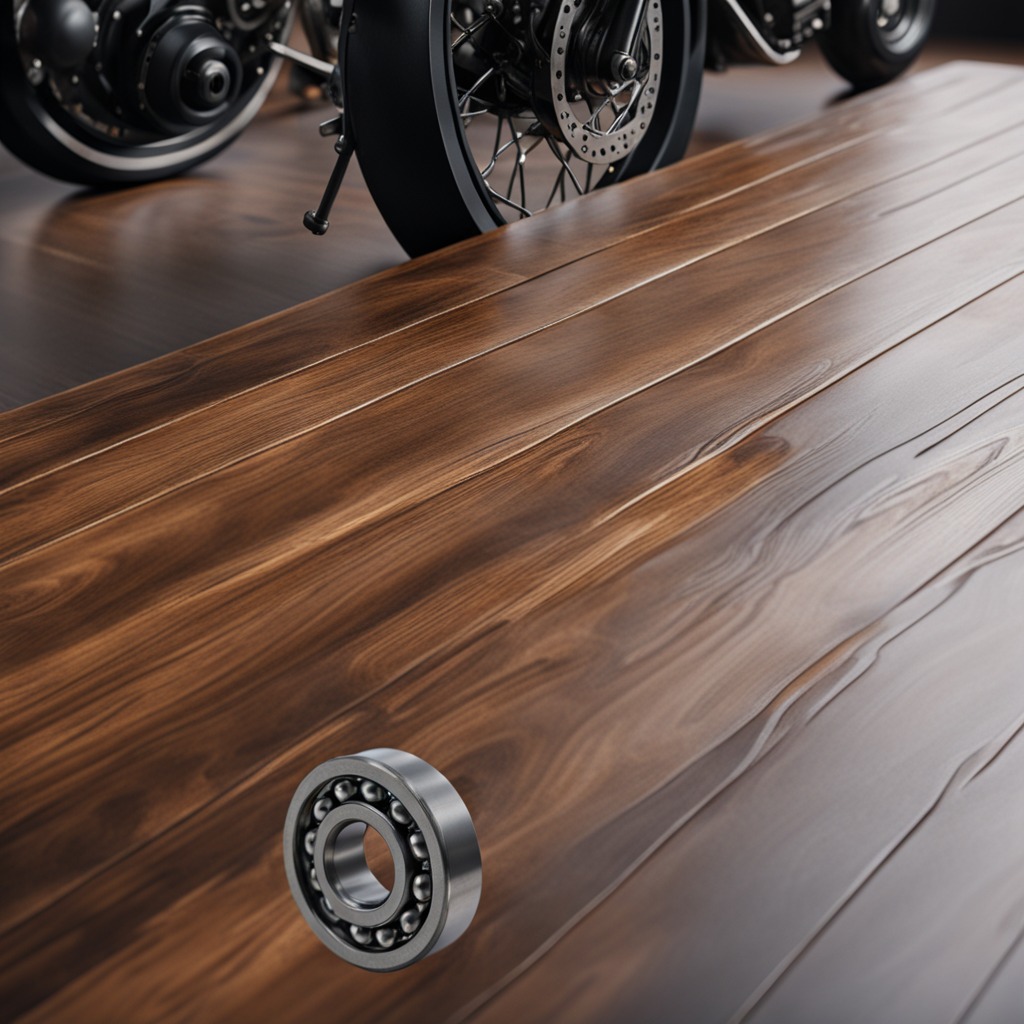
A metal ball bearing is lying on an oil-spilled wooden table in a vintage motorcycle garage.